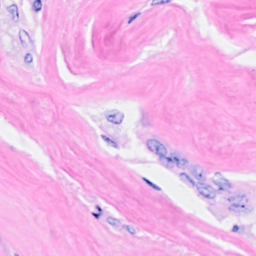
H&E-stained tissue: Breast